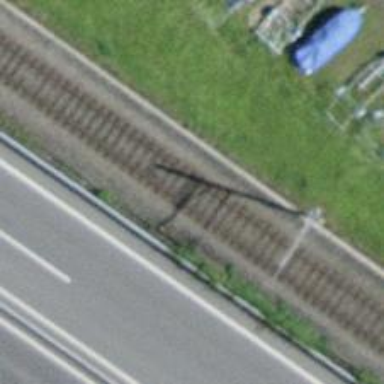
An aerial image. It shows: Railway track with contact line for electrification.